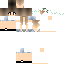
A female human skin with pale skin, wearing brown long hair dressed in a blue tshirt and black shorts, featuring a closed mouth.